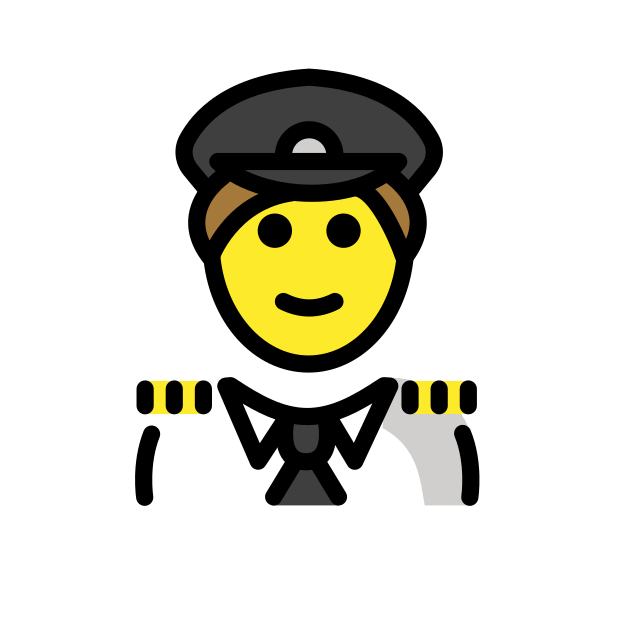
pilot